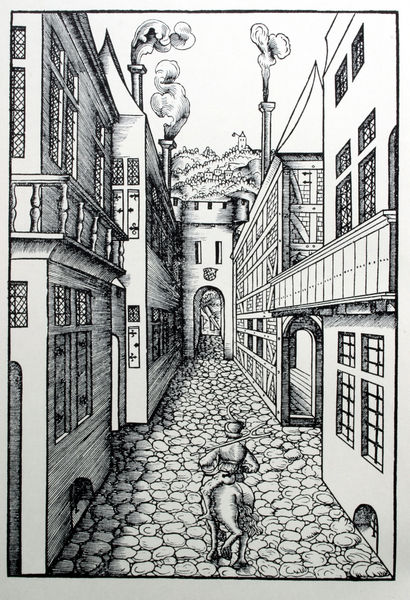
Titel: Eyn schön nützlich büchlin und underweisung der kunst des Messens mit dem Zirckel, Richtscheidt oder Linial - Seite 28
Künstler: Hieronymus Rodler
Standort: viele Standorte
Institution: Seriendruck
Schlagwörter: berg, himmel, mann, weiß, wolken, stadt, fenster, frau, hintergrund, holz, rücken, schwarz, strasse, tür, zeichnung, gebäude, haus, schloss, tier, wolke, wand, architektur, gesicht, mensch, stein, steine, häuser, hügel, brüstung, gitter, qualm, rauch, boden, musiker, kamin, kamine, pferd, reiter, schornstein, stock, turm, reiten, balkon, bogen, fassaden, gasse, ort, perspektive, pflaster, türen, berge, gebirge, leer, schornsteine, sprossenfenster, grafik, fabrik, schlot, bauer, tor, zinnen, balkone, flucht, wände, eingang, eng, gang, burg, torbogen, balustrade, gassen, zentralperspektive, druck, radierung, stich, illustration, kopfsteinpflaster, pflastersteine, schwarzweiß, soldat, helm, ritter, kohlezeichnung, tore, wappen, stadttor, fluchtpunkt, wanderer, mittelalter, fachwerk, fachwerkhaus, stadtmauer, ballustrade, löwe, esse, gänge, häuserflucht, bleistiftzeichung, kopfsteinplaster, rauc, straenpflaster, reter, hake, streine, rauchfang, schlotte, hozschnitt, leere straße, rudruck, hake#